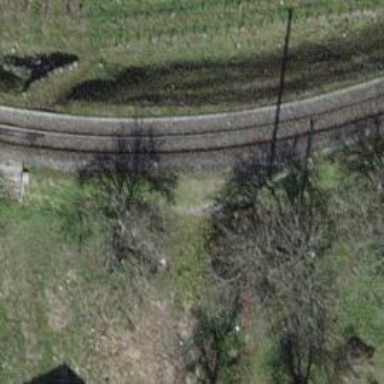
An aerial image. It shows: Narrow-gauge railway track with electrified contact line. The railway has one track.